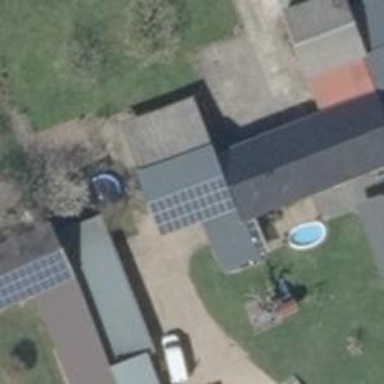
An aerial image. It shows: Small solar photovoltaic panel generator is producing electricity.